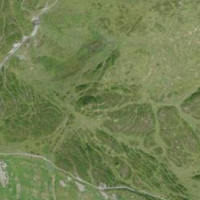
EUNIS habitat code: 23
Species observed at this site:
Vaccinium uliginosum